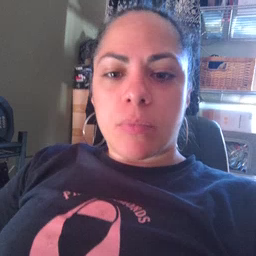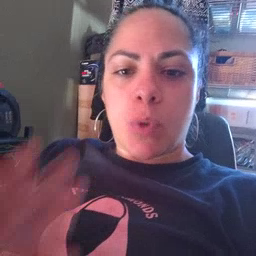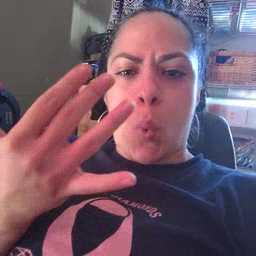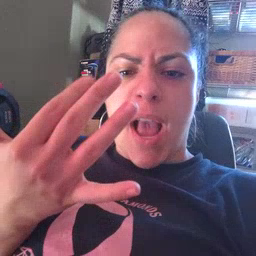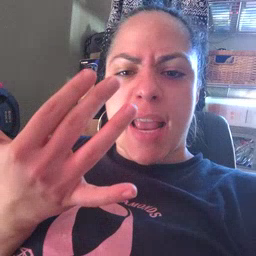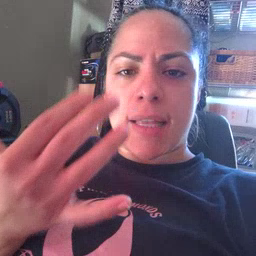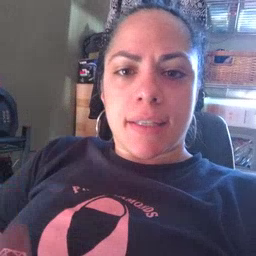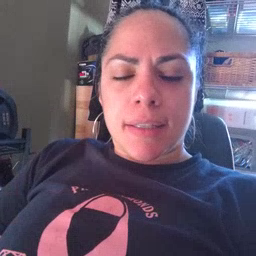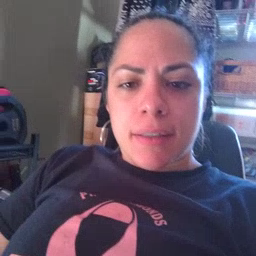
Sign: wait